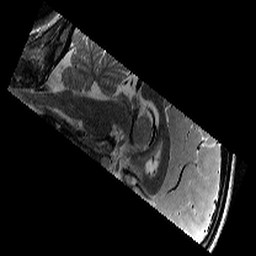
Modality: T2w
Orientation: sagittal
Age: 9
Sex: female
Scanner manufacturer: siemens
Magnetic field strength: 3 T
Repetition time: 9.23 s
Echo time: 0.067 s